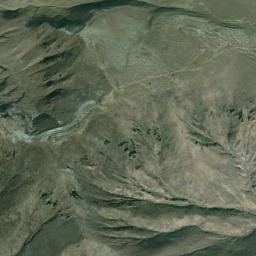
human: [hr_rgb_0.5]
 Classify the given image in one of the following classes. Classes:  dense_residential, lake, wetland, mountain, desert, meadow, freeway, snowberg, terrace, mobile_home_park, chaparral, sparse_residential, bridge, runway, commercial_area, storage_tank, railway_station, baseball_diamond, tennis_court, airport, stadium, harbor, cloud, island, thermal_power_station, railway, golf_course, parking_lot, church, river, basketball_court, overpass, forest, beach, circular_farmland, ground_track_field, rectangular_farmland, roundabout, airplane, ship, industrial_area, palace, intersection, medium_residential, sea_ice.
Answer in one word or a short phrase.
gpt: mountain